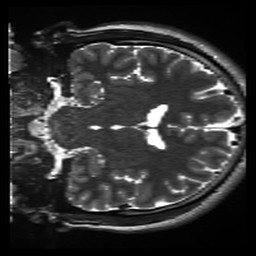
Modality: inplaneT2
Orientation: coronal
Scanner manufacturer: siemens
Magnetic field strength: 3 T
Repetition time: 11 s
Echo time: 0.059 s